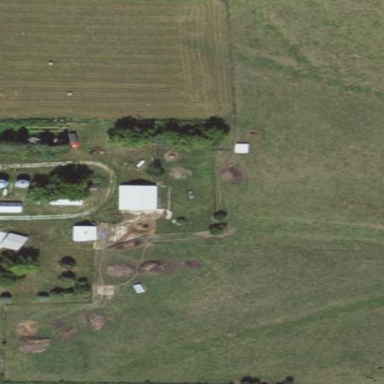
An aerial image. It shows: Farmyard area.